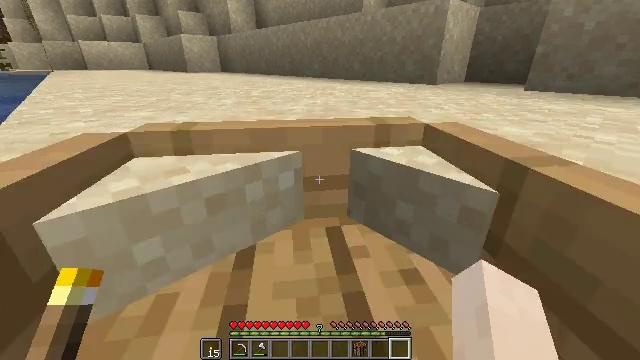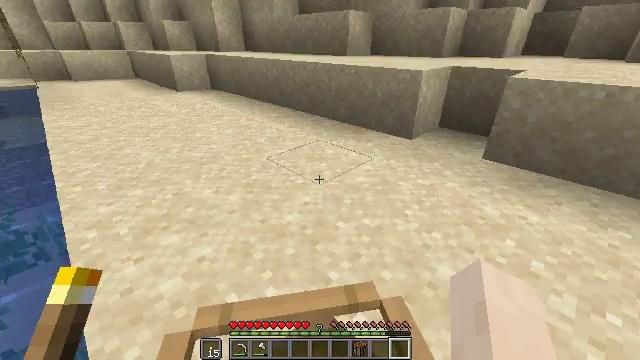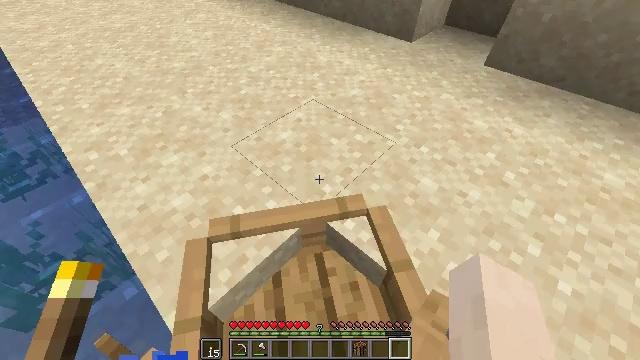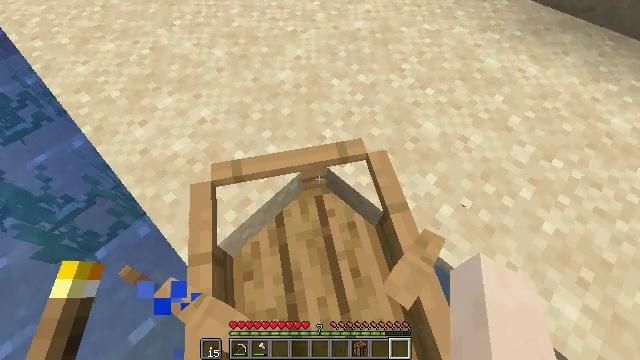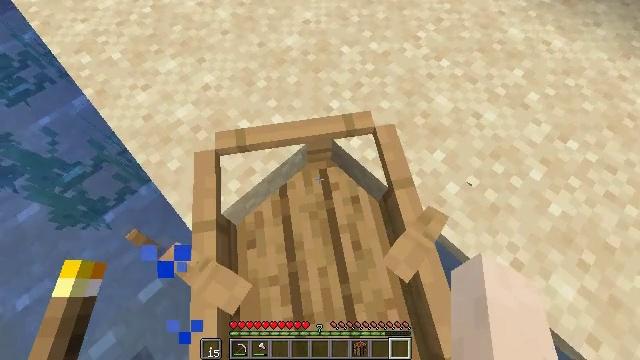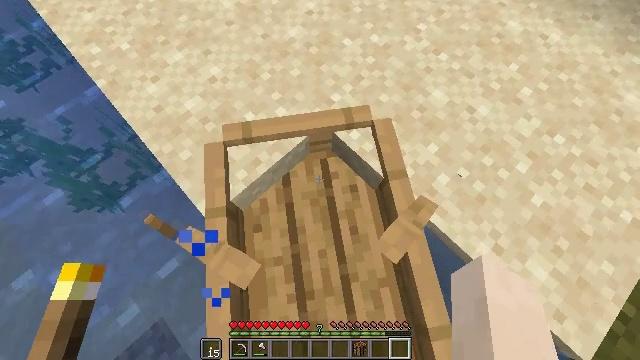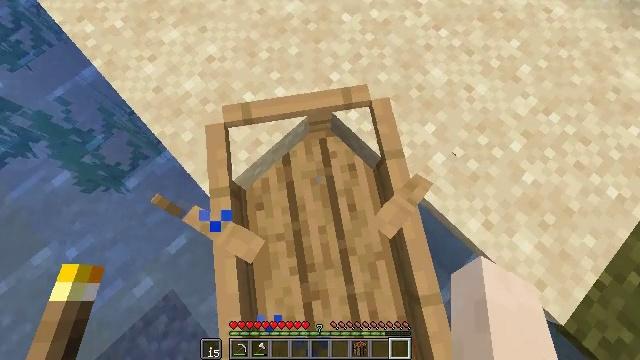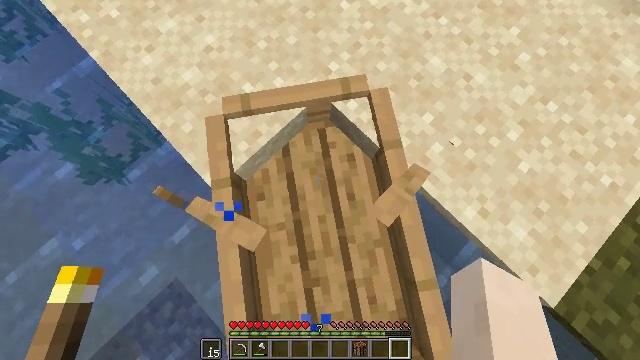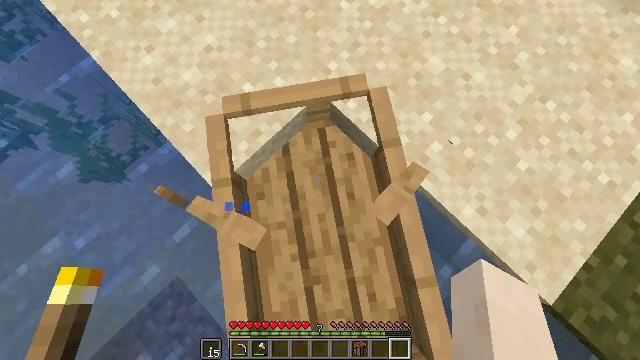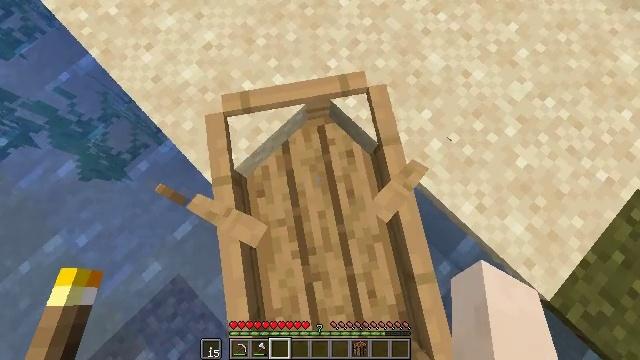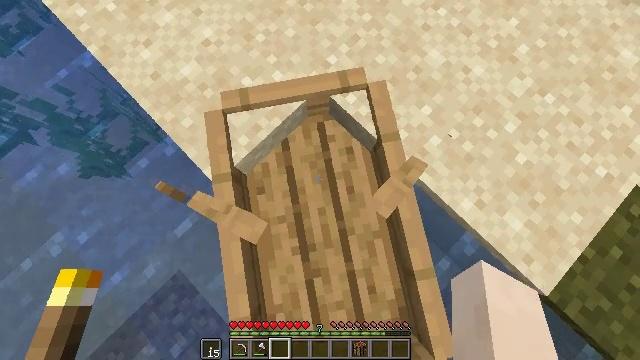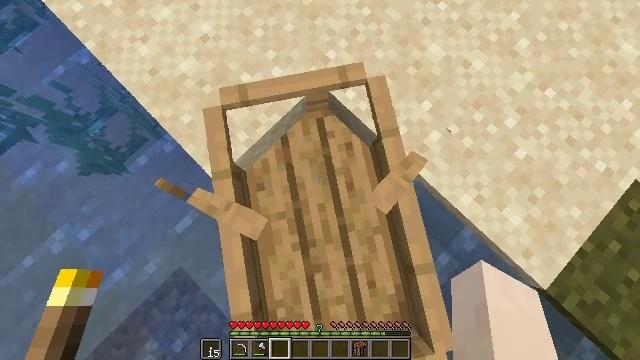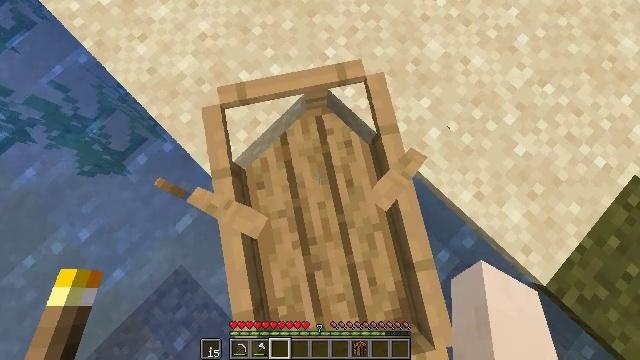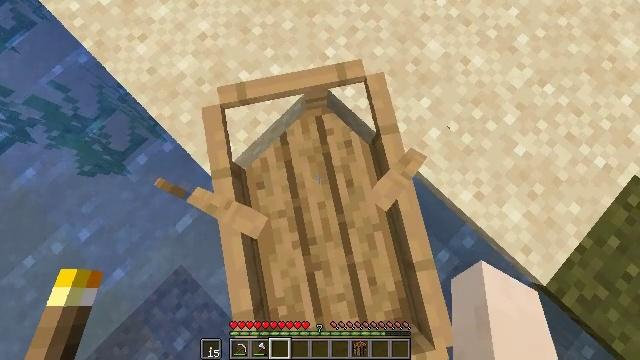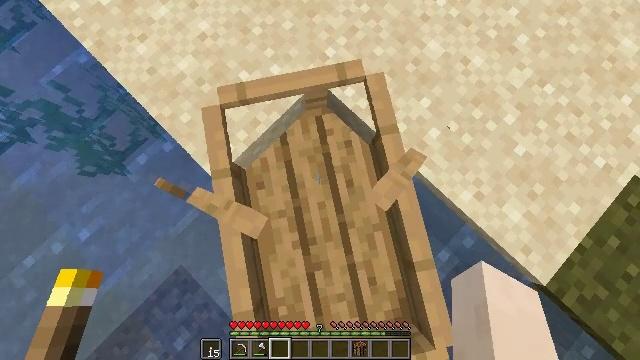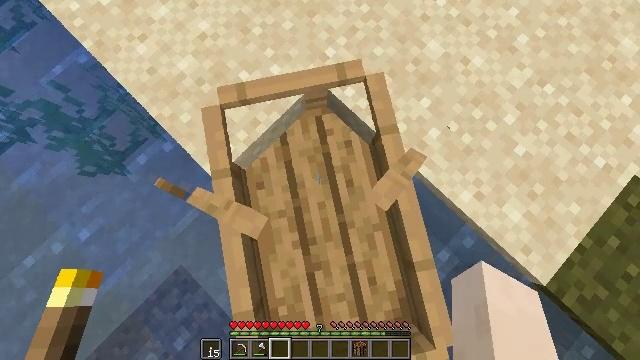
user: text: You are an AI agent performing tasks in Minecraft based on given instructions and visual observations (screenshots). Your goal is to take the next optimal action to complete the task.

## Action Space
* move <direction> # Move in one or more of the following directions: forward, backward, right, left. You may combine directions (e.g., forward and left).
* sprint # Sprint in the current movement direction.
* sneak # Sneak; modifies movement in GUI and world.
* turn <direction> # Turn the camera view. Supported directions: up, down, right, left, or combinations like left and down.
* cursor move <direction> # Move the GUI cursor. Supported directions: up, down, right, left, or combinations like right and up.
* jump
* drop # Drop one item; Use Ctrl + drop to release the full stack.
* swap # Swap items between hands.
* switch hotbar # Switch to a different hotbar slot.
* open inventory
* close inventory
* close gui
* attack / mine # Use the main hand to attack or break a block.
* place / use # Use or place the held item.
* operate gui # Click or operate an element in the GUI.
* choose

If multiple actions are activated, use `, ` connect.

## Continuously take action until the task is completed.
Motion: motion action
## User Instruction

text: Drop a white bed.
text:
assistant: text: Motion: turn right and down
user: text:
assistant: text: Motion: turn right and down
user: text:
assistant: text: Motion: turn down
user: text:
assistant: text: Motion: turn left and down
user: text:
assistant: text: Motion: turn down
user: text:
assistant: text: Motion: turn down
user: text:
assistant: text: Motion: turn down
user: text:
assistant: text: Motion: no_op
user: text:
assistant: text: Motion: switch to hotbar 3
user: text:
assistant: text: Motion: switch to hotbar 3
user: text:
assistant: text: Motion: switch to hotbar 3
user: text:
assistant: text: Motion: no_op
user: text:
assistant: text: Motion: no_op
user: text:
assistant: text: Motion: no_op
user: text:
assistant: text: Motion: no_op
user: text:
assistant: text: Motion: attack / mine
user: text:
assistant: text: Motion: attack / mine
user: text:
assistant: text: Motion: attack / mine
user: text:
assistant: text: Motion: switch to hotbar 2
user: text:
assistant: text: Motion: switch to hotbar 2
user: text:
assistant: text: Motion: attack / mine, switch to hotbar 2
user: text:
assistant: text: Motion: attack / mine
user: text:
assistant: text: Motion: no_op
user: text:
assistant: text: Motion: attack / mine
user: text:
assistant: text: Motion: attack / mine
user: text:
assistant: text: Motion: no_op
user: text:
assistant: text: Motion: no_op
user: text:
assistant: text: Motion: no_op
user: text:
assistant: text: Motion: no_op
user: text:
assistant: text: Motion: attack / mine